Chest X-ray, PA view. Patient: 58 years old, sex M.
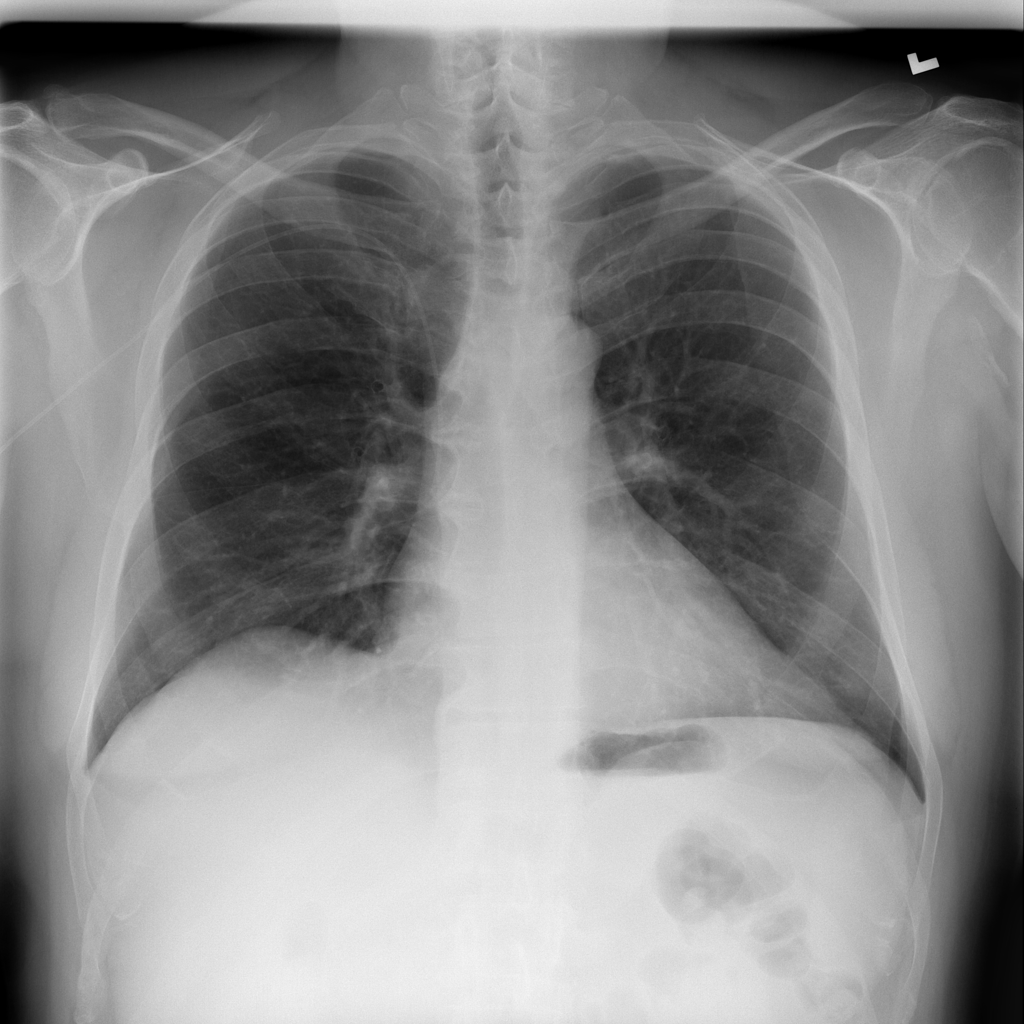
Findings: No Finding